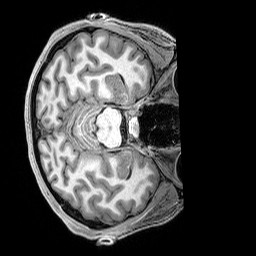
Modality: T1w
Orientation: axial
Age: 25
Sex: female
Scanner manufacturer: siemens
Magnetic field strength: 3 T
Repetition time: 2.8 s
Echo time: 0.00212 s